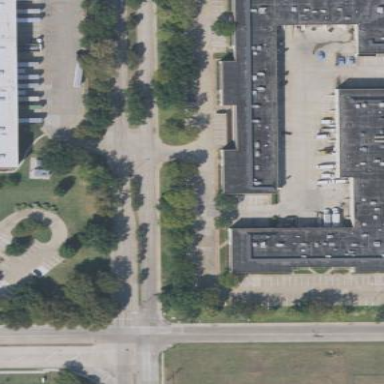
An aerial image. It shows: Office building.